高一 · 立体几何学
如图, 在正方体中, 四棱雉 $S-A B C D$ 的体积占正方体体积的 ( )

$\begin{array}{llll}\text {
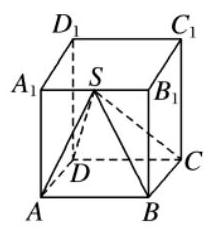
A. } \frac{1}{2} & \text { B. } \frac{1}{3} & \text { C. } \cdot \frac{1}{4} & \text { D. 不确定 }\end{array}$
答案: B
解析: 由于四棱锥 $S-A B C D$ 的高与正方体的棱长相等, 底面是正方形, 根据柱体和锥体的体积公式, 得四棱锥 $S-A B C D$ 的体积占正方体体积的 $\frac{1}{3}$, 故选 B.